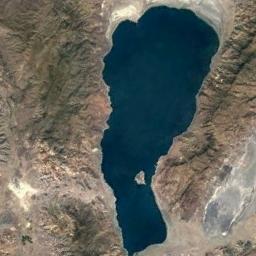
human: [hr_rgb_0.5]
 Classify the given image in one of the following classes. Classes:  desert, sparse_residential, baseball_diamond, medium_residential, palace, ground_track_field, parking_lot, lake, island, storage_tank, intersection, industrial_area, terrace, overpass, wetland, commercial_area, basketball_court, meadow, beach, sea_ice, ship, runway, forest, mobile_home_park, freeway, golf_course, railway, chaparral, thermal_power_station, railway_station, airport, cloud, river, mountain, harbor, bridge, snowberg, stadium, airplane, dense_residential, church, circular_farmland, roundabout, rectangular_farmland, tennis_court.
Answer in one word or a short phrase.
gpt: lake